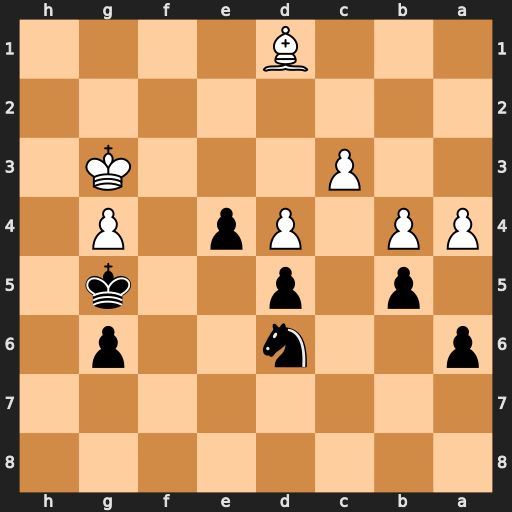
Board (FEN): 8/8/p2n2p1/1p1p2k1/PP1Pp1P1/2P3K1/8/3B4
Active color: b
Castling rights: -
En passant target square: -
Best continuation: bxa4 Bxa4 Nb5 c4 dxc4